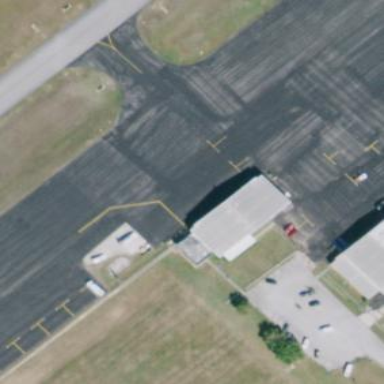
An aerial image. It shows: Apron at the airport.